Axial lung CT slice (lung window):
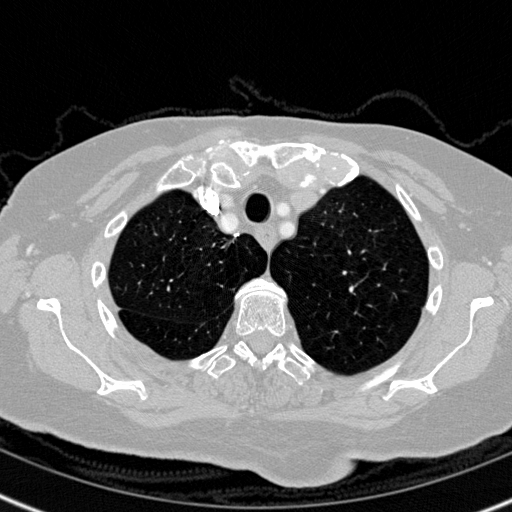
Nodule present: no